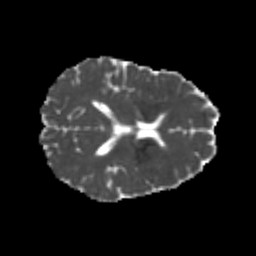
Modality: MD
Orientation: axial
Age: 22
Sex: female
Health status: healthy
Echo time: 0.074 s